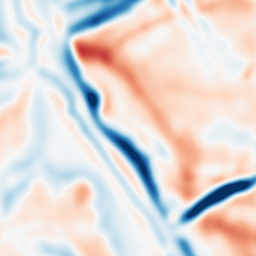
Category: multiscale
Decomposition family: dog
Decomposition parameters: sigma_low: 5
sigma_high: 5
Upsampling method: cubic_catmull_rom
Upsampling parameters: scale: 2
Upsampling scale: 2